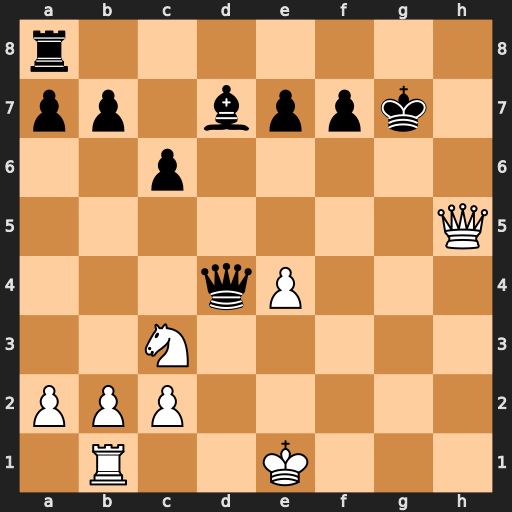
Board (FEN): r7/pp1bppk1/2p5/7Q/3qP3/2N5/PPP5/1R2K3
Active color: w
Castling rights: -
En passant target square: -
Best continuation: Qg5+ Kf8 Rd1